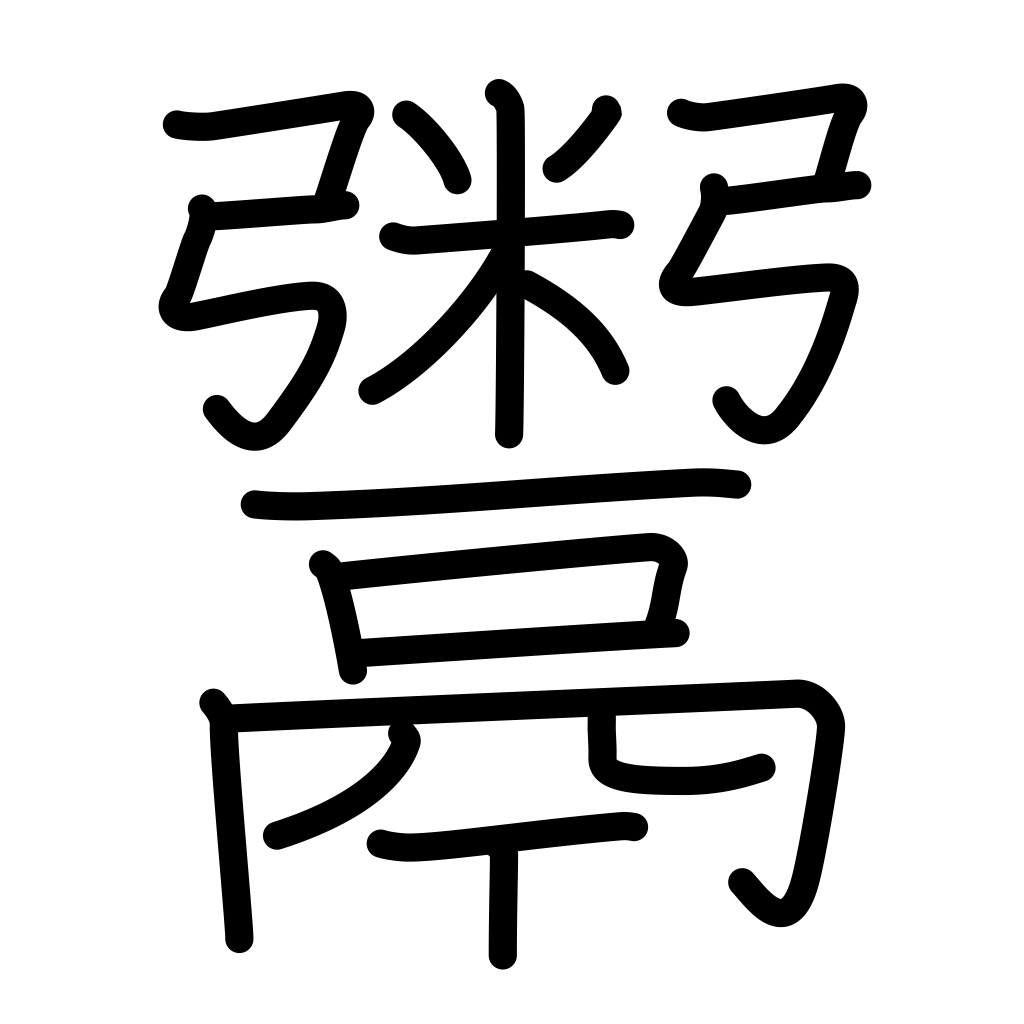
Meaning: sell, deal in, rice gruel